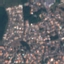
Label: Residential